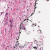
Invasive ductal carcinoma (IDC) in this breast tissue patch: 0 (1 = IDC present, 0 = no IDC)